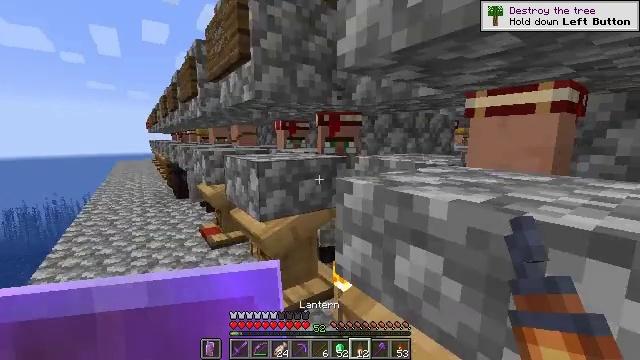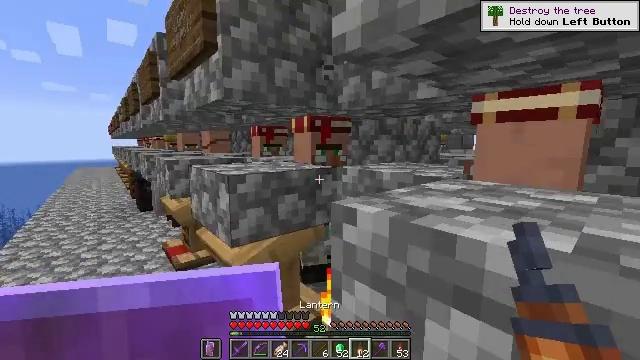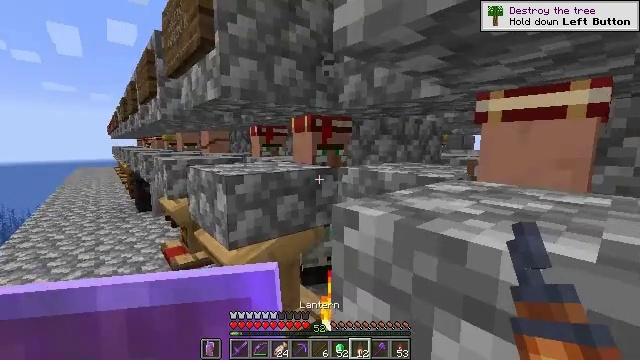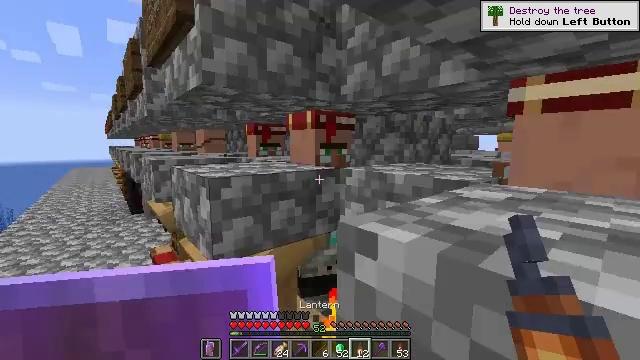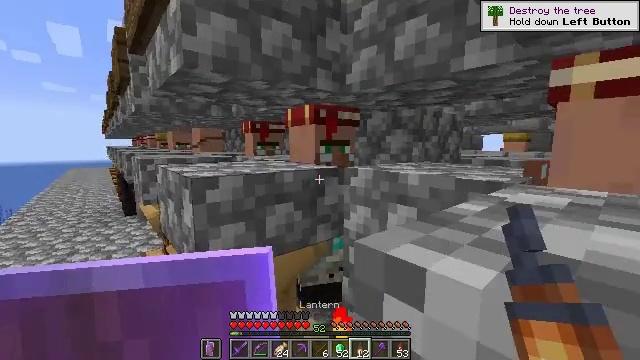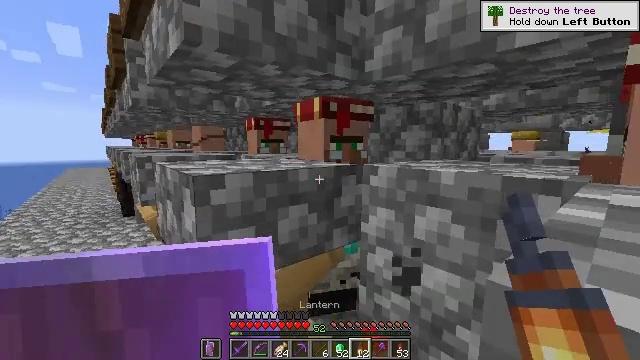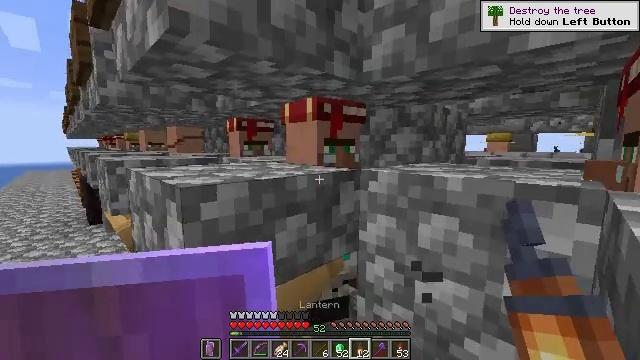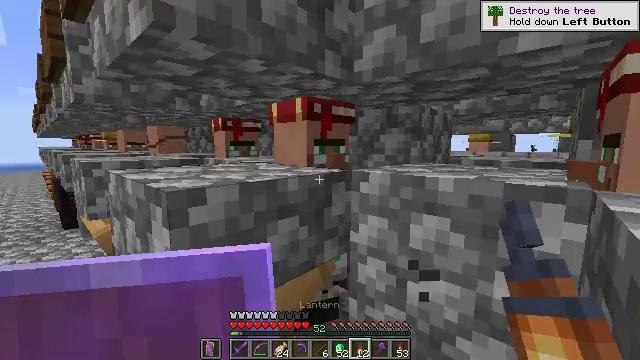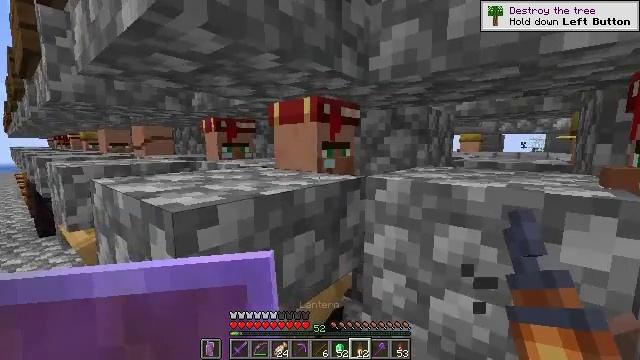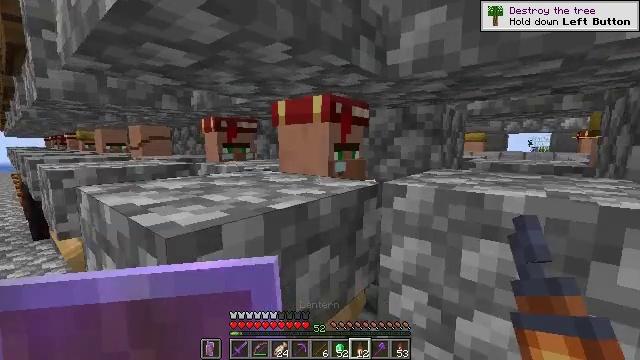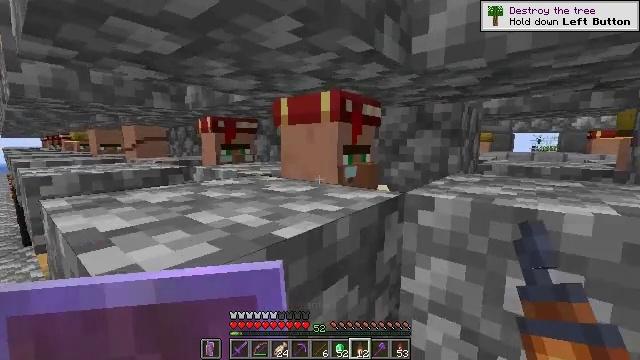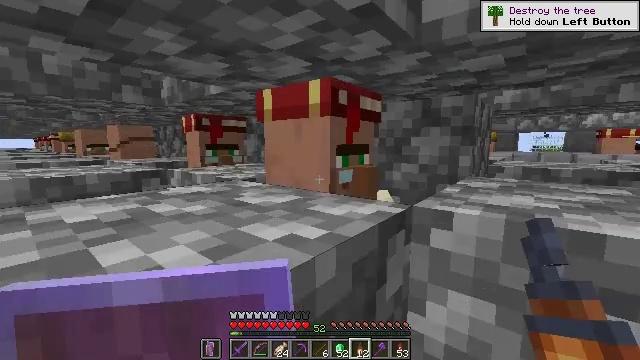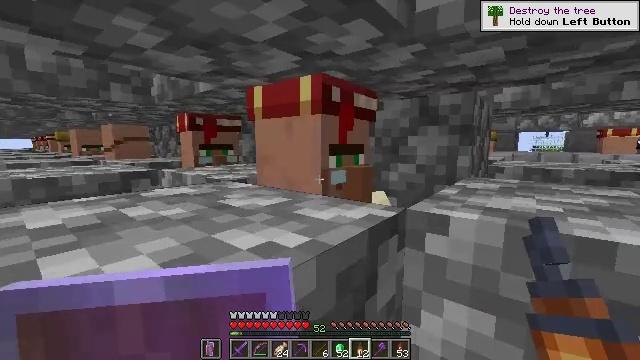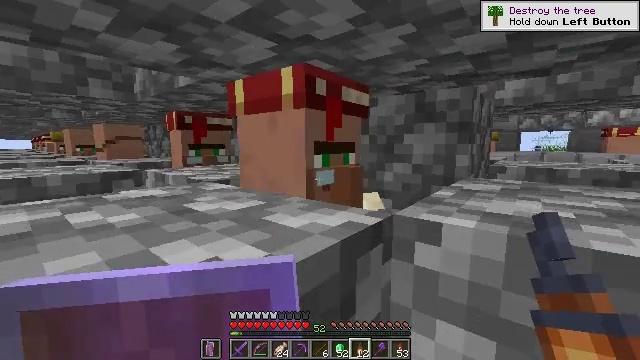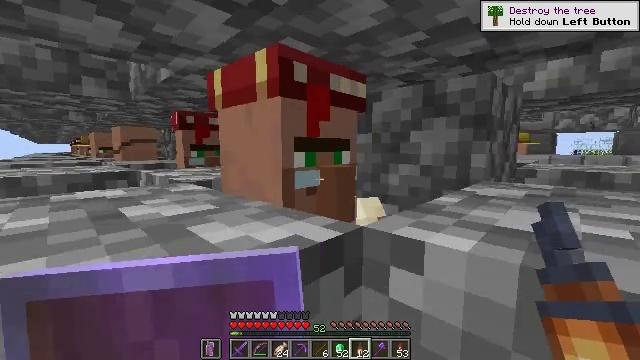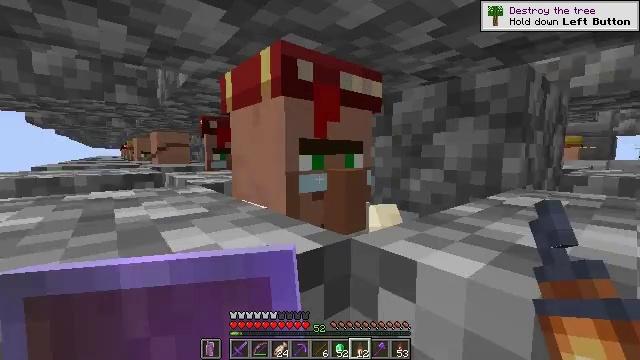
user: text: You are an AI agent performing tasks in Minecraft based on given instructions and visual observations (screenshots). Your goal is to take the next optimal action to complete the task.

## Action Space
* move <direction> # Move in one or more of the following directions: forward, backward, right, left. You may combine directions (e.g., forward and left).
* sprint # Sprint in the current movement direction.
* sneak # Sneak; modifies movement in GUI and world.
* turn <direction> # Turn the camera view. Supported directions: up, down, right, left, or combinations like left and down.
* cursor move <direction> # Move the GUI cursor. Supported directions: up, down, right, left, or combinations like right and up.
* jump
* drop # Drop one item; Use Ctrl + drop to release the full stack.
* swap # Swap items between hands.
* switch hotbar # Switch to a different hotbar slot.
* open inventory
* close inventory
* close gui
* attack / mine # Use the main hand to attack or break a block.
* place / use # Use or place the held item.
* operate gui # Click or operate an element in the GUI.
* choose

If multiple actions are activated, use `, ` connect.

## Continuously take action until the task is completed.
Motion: motion action
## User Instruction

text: Turn iron nuggets and a torch into a lantern via the crafting table.
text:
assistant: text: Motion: move forward, turn right and up
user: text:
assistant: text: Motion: move forward
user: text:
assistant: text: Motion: move forward
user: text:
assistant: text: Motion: move forward
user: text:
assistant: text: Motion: move forward
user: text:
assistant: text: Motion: move forward, turn right
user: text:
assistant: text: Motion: move forward, turn right
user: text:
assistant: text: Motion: move forward, turn right
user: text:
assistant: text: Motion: move forward
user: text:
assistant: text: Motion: move forward
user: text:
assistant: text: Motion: move forward
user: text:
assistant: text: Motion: move forward
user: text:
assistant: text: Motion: move forward and move right
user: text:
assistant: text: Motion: move forward and move right, turn left
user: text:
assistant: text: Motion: move forward and move right, turn left and up
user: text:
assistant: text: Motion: move forward and move right, turn left and up
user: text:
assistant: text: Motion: move forward, turn left
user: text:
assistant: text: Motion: no_op
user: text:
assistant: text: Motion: no_op
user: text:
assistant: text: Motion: no_op
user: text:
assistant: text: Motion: use / place
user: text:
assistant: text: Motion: use / place
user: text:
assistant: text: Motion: use / place
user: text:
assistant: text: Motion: use / place
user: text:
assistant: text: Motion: no_op
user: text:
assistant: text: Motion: no_op
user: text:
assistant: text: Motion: no_op
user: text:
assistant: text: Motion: no_op
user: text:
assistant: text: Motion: no_op
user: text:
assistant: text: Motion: no_op